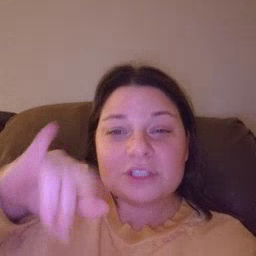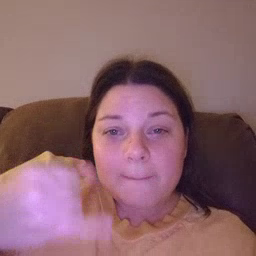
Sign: pajamas